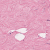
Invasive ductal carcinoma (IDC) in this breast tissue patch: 0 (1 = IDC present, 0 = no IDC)